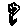
Label: flower